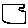
Label: square